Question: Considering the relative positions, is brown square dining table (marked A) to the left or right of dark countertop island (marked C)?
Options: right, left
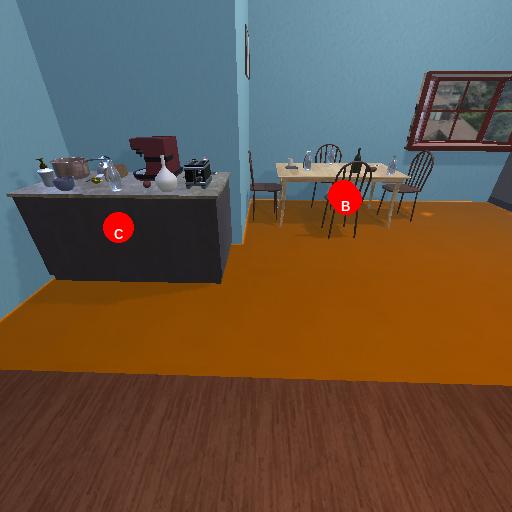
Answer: right